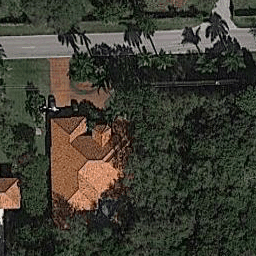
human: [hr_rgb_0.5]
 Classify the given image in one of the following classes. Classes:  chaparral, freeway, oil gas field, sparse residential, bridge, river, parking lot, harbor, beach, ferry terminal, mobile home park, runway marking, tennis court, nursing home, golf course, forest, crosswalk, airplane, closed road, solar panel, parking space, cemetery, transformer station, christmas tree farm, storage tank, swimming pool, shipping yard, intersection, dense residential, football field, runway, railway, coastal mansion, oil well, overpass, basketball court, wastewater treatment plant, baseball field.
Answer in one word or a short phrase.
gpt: sparse residential